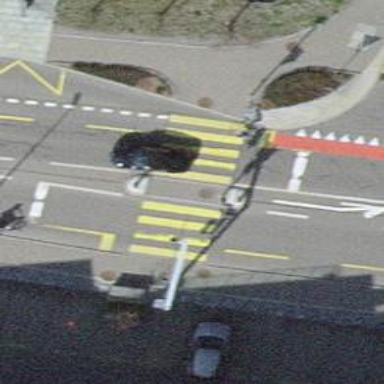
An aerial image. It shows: Zebra crossing with traffic signals and crossing island.